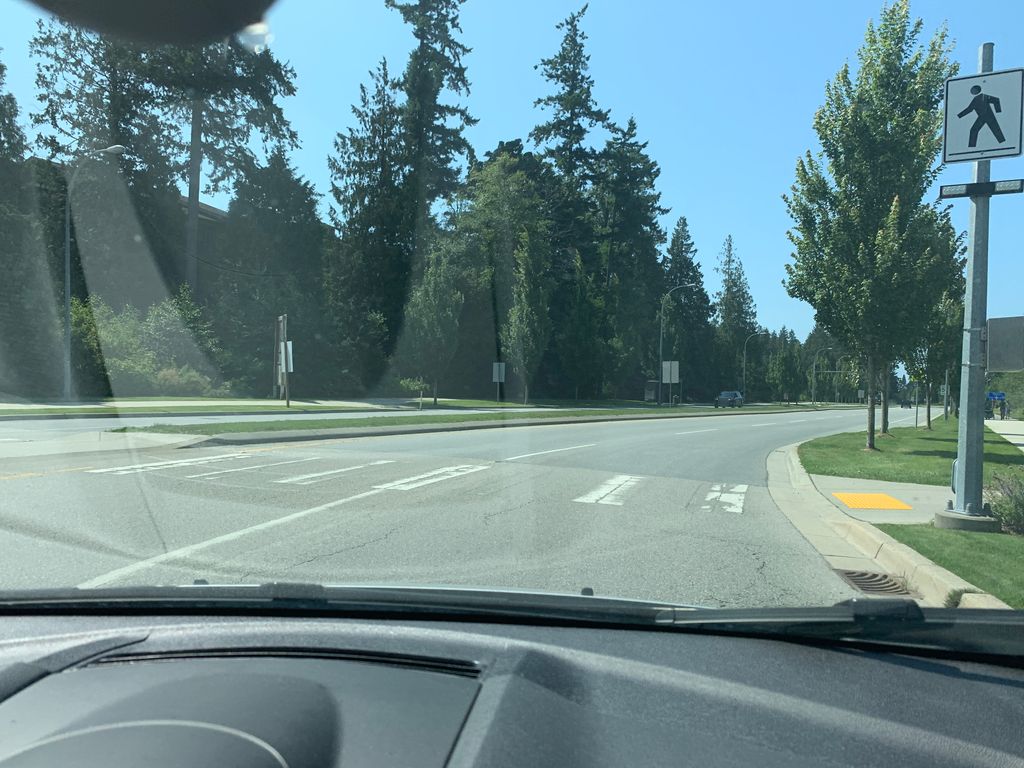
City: vancouver